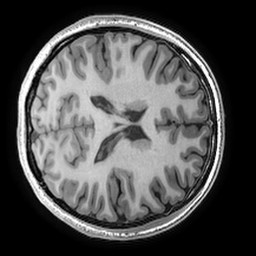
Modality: T1w
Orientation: axial
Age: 21
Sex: female